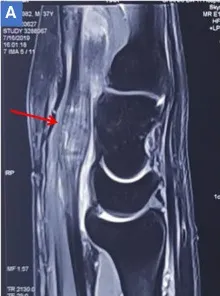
MRI showed that there was a fusiform mass on the palm side of the carpal bone (red arrow). (A-B) The mass was located under the transverse carpal ligament and in front of the carpal bone, and was in the shape of a pike, measuring approximately 0.66 cm 1.37 cm.
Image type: radiology (mri)